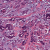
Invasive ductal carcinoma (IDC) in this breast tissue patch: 1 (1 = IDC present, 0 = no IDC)